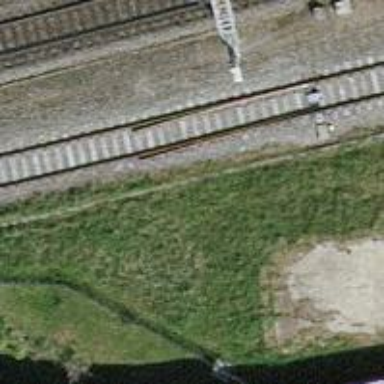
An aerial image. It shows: Railway yard with one track in service.